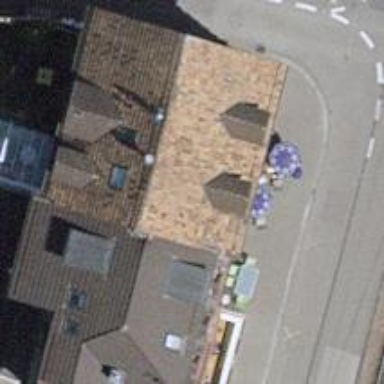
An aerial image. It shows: Restaurant.